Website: slack
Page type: payment
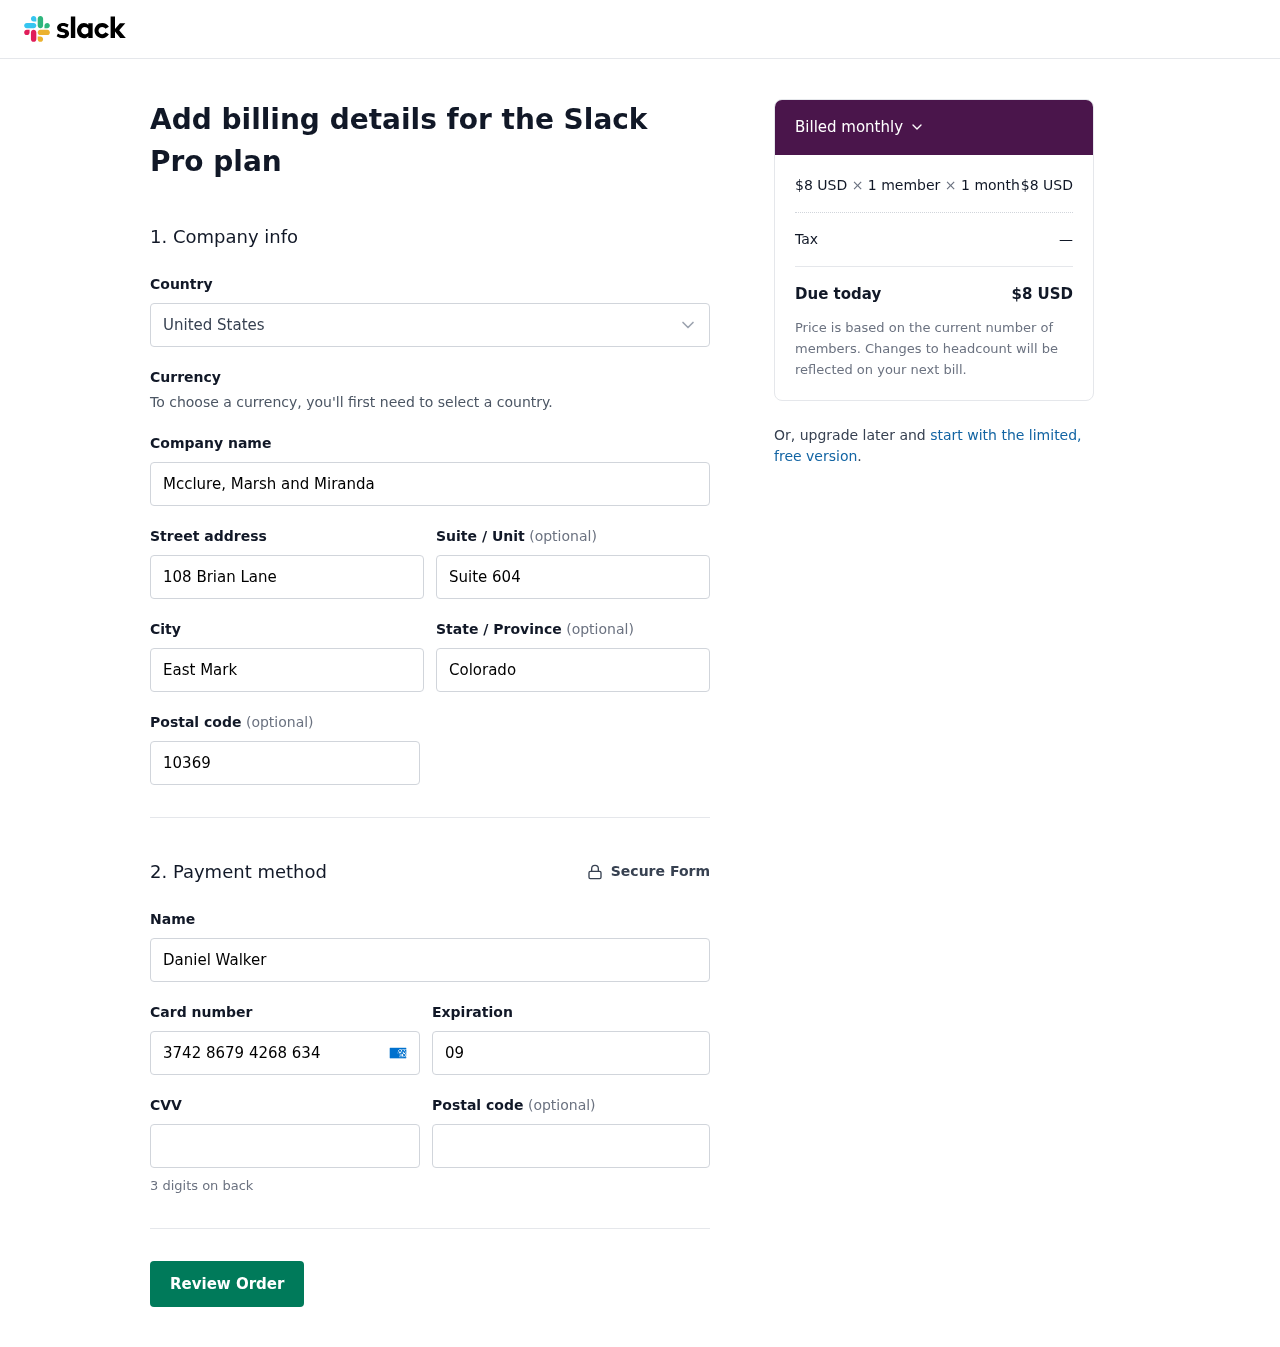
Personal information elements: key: PII_COUNTRY
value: United States
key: PII_COMPANY
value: Mcclure, Marsh and Miranda
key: PII_STREET
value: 108 Brian Lane
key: PII_STREET2
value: Suite 604
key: PII_CITY
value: East Mark
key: PII_STATE
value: Colorado
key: PII_POSTCODE
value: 10369
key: PII_FULLNAME
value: Daniel Walker
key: PII_CARD_NUMBER
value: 3742 8679 4268 634
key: PII_CARD_EXPIRY
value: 09/30
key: PII_CARD_CVV
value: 6786
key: PII_POSTCODE2
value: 14915
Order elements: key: ORDER_PRICE_PER_MEMBER
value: $8 USD
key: ORDER_NUM_MEMBERS
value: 1 member
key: ORDER_NUM_MONTHS
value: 1 month
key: ORDER_SUBTOTAL
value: $8 USD
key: ORDER_TAX
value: —
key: ORDER_TOTAL
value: $8 USD